Interaction volume radius: 5 \u00c5
Interaction volume height: 20 \u00c5
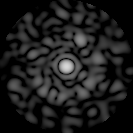
Disorder parameter: 0.8431